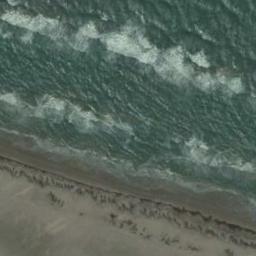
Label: beach